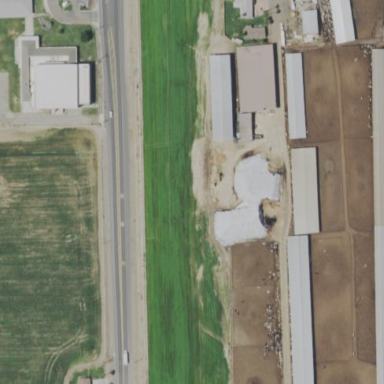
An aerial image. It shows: Farmyard area.